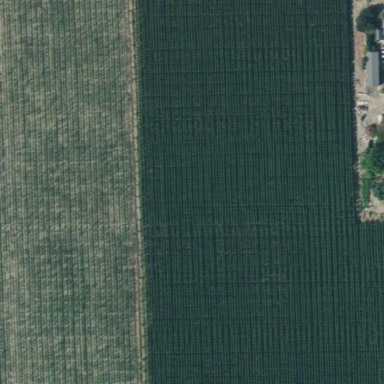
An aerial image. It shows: Orchard.